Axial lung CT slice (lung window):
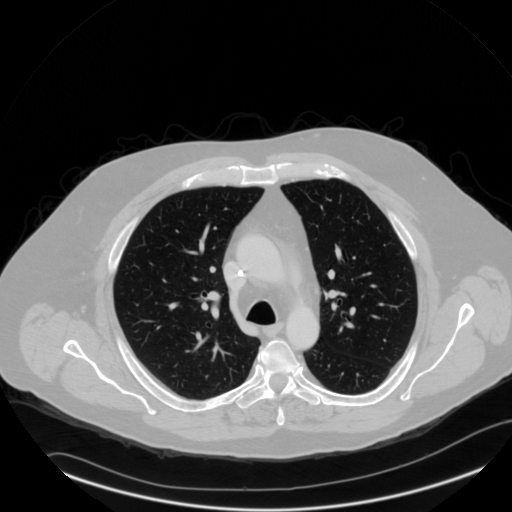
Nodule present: no